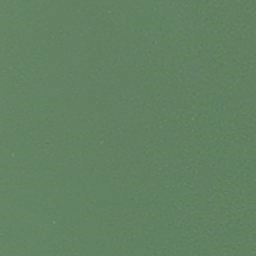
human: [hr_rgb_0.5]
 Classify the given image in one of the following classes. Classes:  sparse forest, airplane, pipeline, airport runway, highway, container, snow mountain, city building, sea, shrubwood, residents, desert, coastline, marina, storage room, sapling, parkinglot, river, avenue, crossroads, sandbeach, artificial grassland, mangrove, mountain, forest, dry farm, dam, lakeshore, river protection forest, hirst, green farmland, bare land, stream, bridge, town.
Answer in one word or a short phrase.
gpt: sea